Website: crate-barrel
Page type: customer-info-address
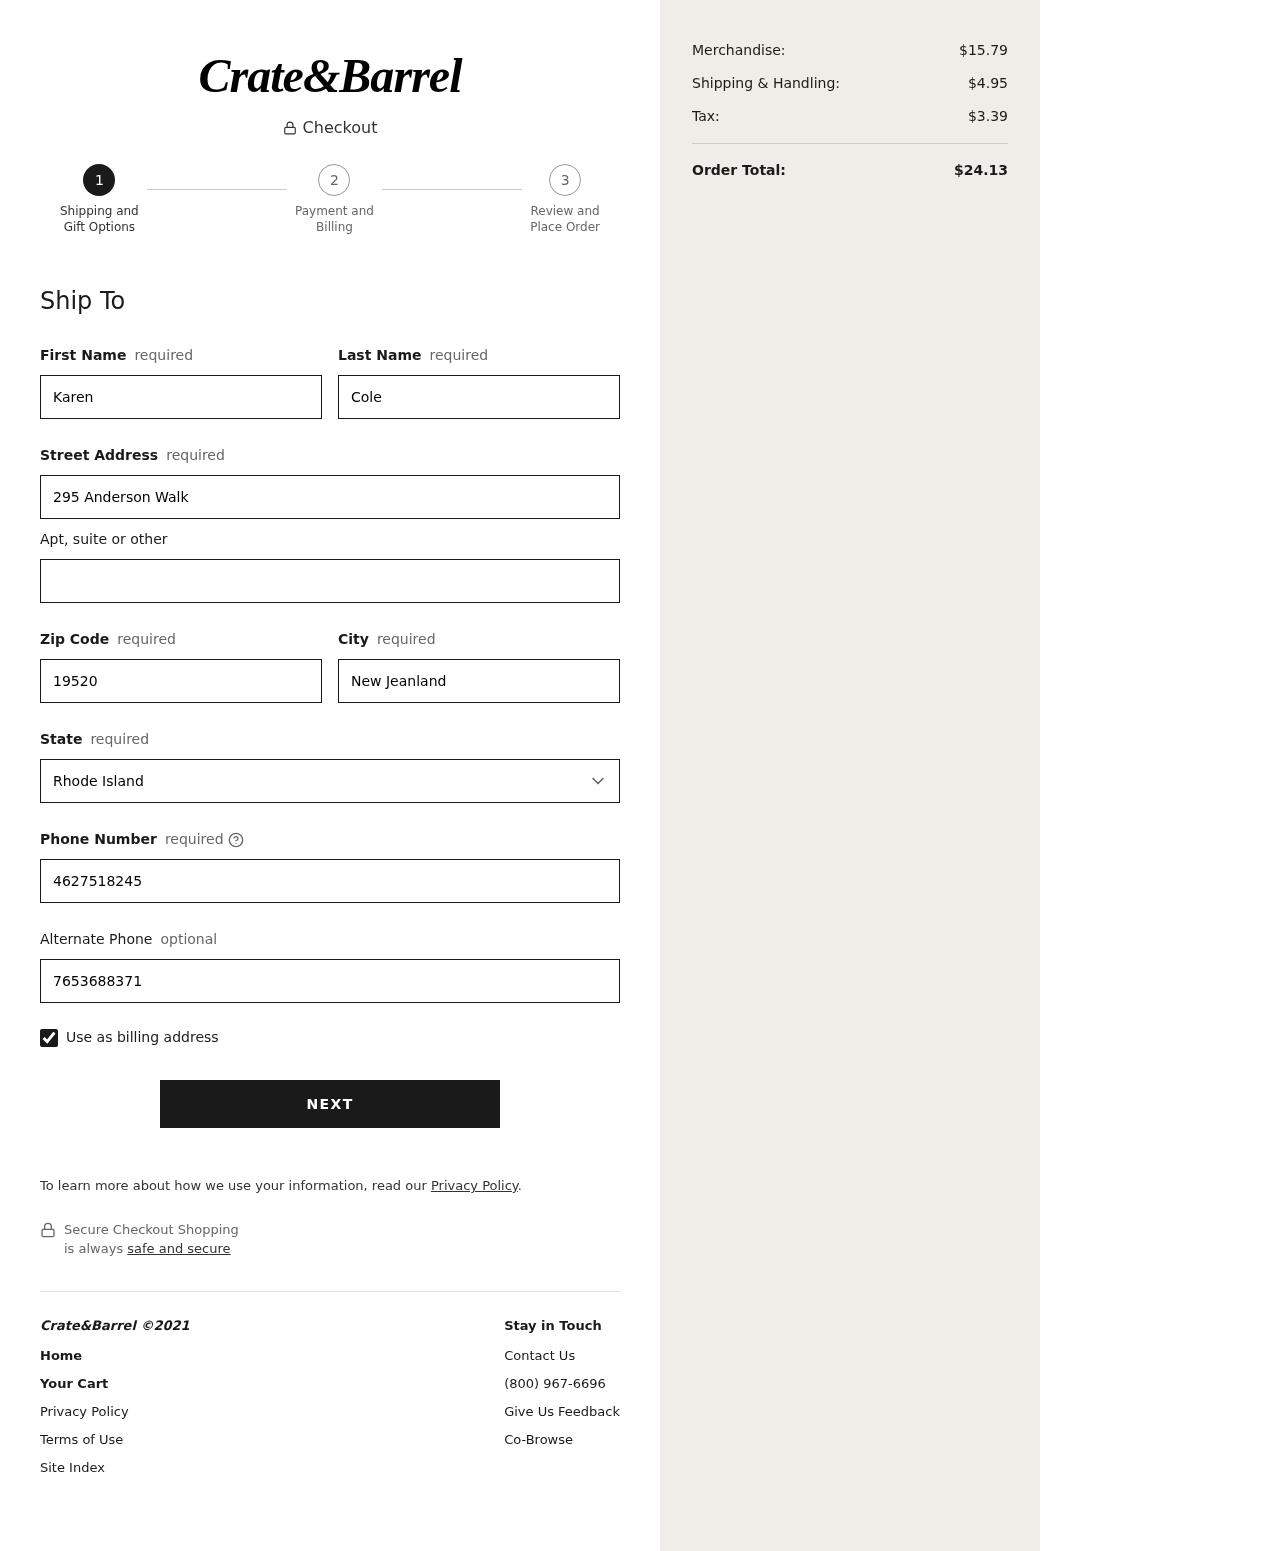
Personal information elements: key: PII_STATE
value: Rhode Island
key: PII_FIRSTNAME
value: Karen
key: PII_LASTNAME
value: Cole
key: PII_STREET
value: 295 Anderson Walk
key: PII_POSTCODE
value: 19520
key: PII_CITY
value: New Jeanland
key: PII_PHONE
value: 4627518245
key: PII_PHONE_ALT
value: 7653688371
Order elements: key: ORDER_SUBTOTAL
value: $15.79
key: ORDER_SHIPPING_COST
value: $4.95
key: ORDER_TAX
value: $3.39
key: ORDER_TOTAL
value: $24.13